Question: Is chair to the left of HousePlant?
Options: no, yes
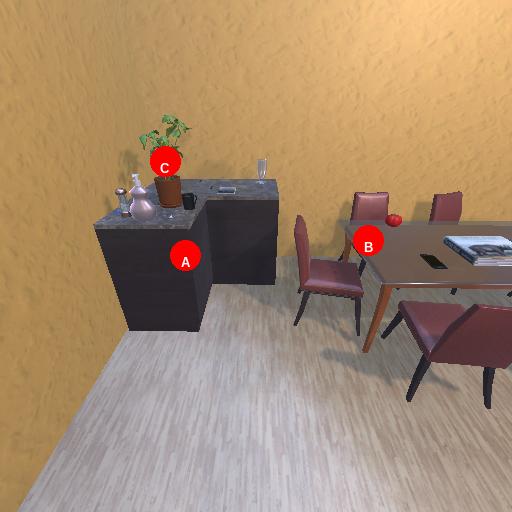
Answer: no